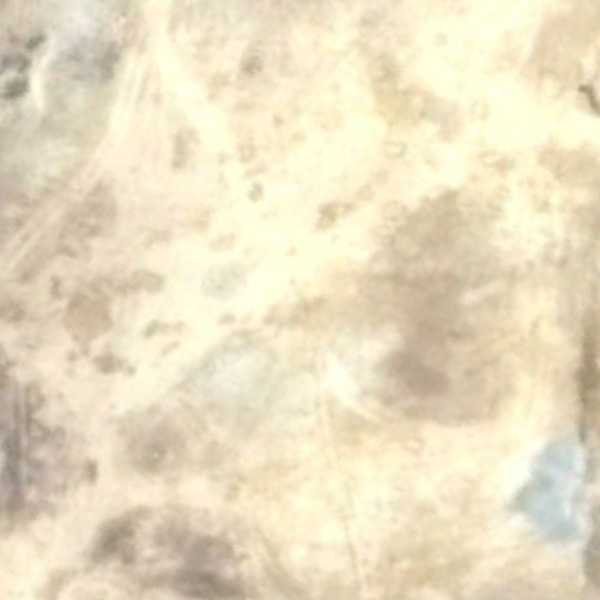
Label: BareLand